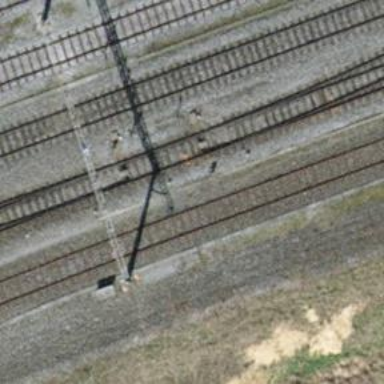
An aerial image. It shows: Single-track railway with electrified contact lines.